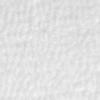
Label: no_change